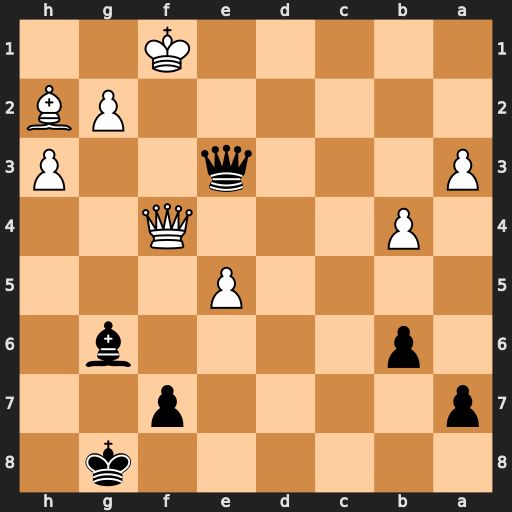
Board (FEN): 6k1/p4p2/1p4b1/4P3/1P3Q2/P3q2P/6PB/5K2
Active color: b
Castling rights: -
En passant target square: -
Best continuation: Bd3#